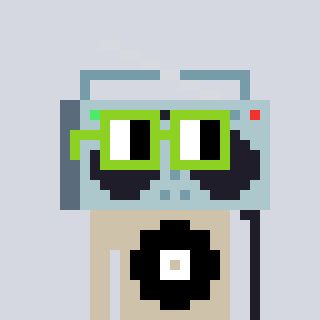
a pixel art character with square light green glasses, a boombox-shaped head and a bege-colored body on a cool background